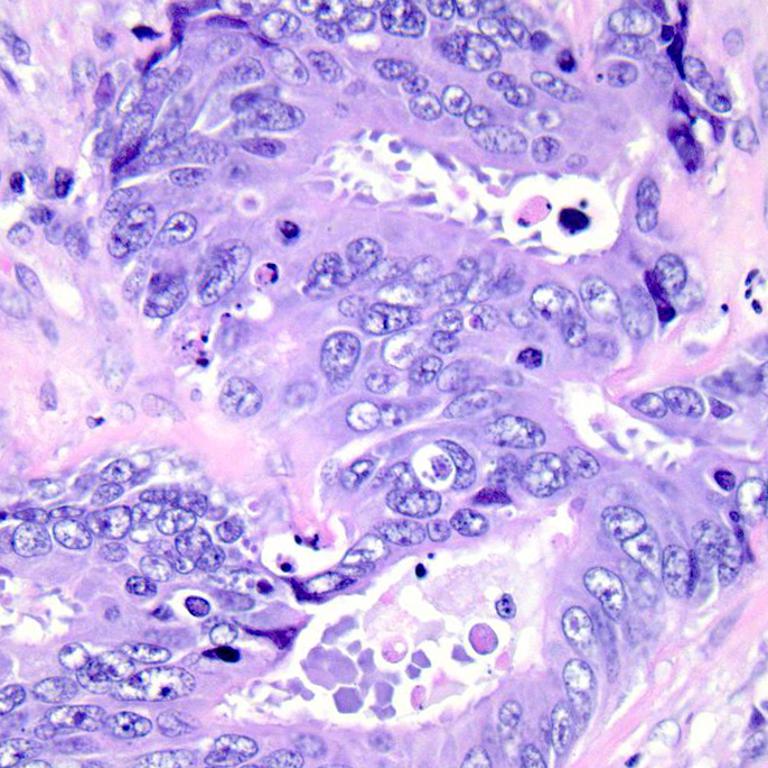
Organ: colon
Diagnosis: adenocarcinomas